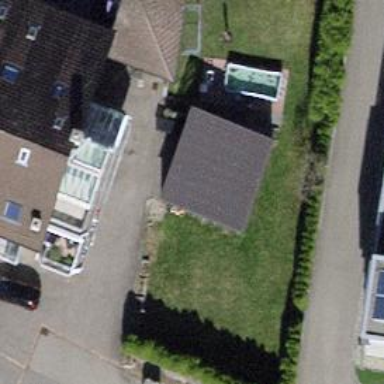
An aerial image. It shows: Building with flat roof.